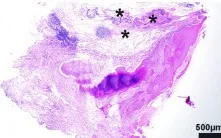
(A-E) Photomicrographs of tissue submitted for histopathological evaluation. (A):20x magnification of the section of the bone with associated respiratory epithelium (presumes sinus lining). The subepithelial tissue is markedly altered and thickened by edema, fibrin exudation, and inflammatory cellular infiltration (asterisk).
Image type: pathology (h&e)